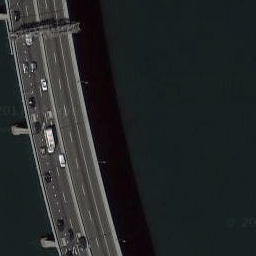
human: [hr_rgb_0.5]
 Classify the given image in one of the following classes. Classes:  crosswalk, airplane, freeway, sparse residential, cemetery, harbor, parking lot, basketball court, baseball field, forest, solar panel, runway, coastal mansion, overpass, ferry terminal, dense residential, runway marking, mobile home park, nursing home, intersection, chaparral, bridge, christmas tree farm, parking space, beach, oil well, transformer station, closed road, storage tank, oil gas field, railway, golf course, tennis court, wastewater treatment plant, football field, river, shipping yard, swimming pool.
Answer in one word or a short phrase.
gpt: bridge